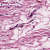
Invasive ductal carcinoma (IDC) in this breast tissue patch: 0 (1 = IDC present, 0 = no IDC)